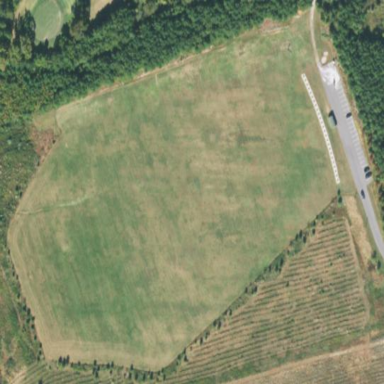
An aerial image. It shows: Driving range for golf practice.